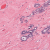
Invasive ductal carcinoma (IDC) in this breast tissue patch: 0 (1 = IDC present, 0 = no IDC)